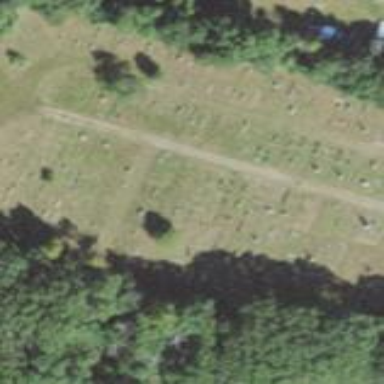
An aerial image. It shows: Private cemetery or graveyard.